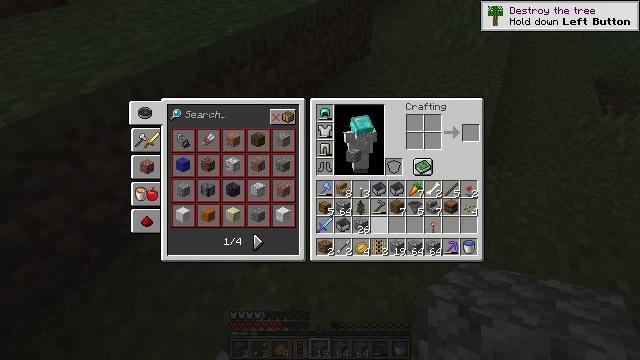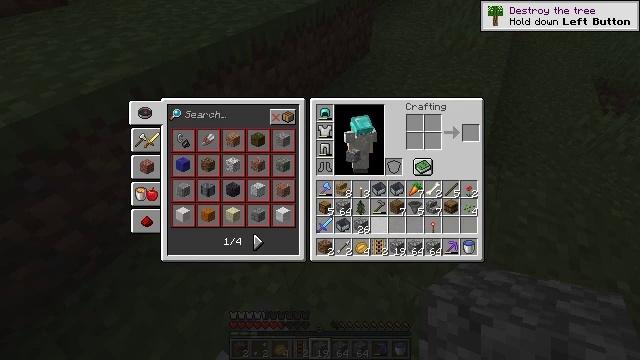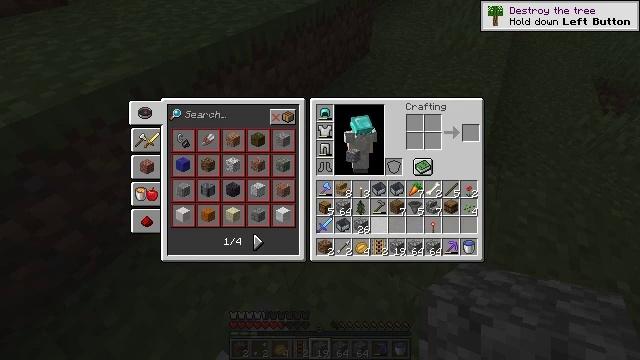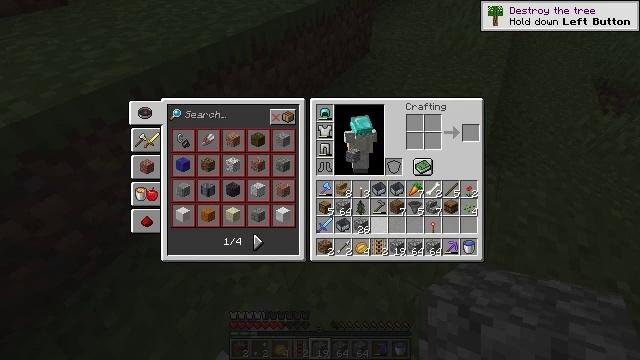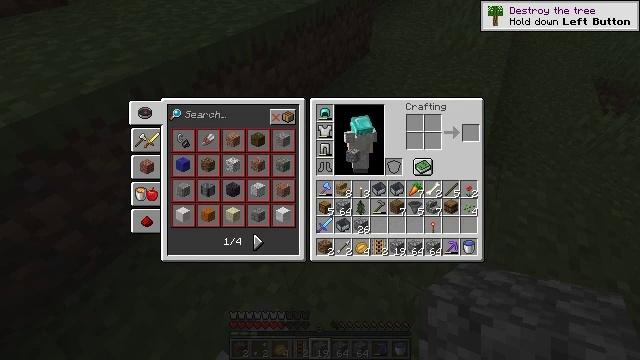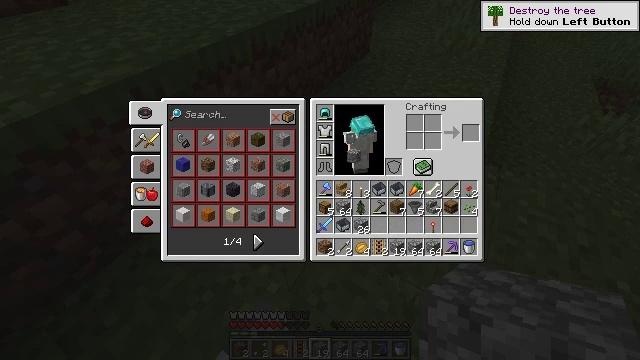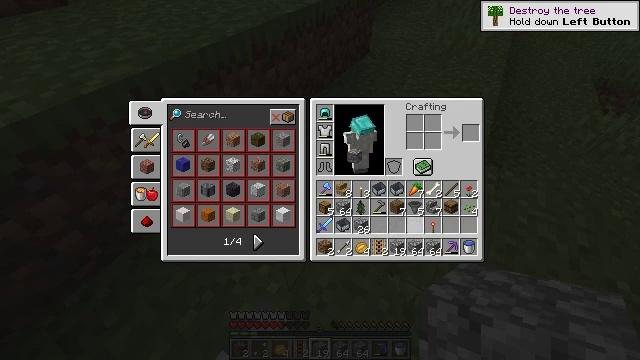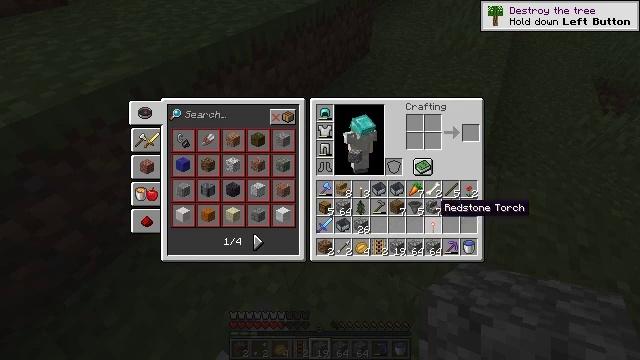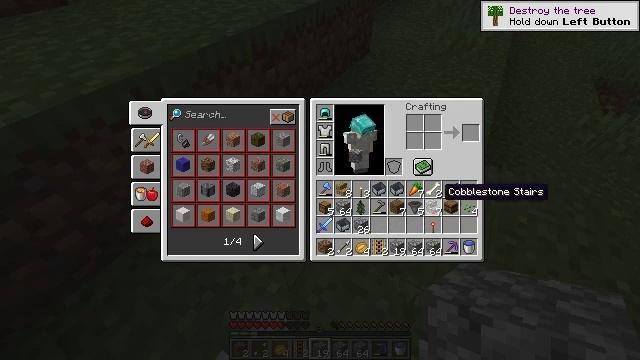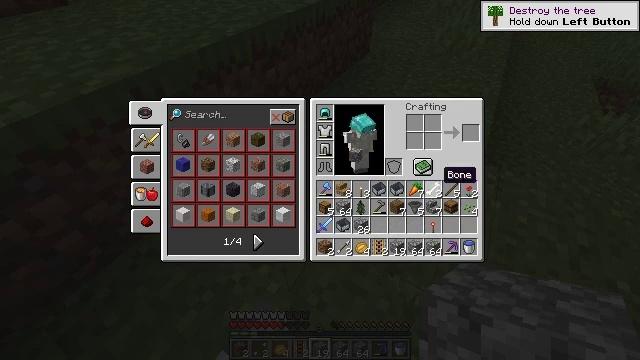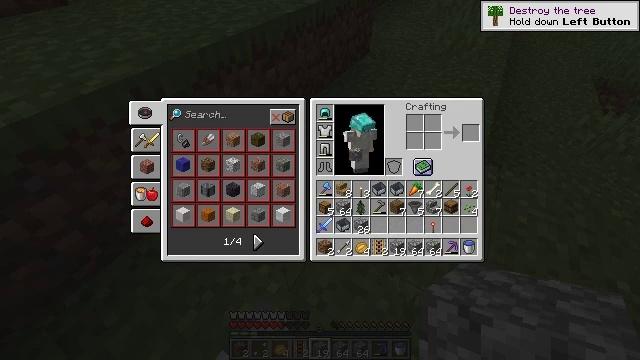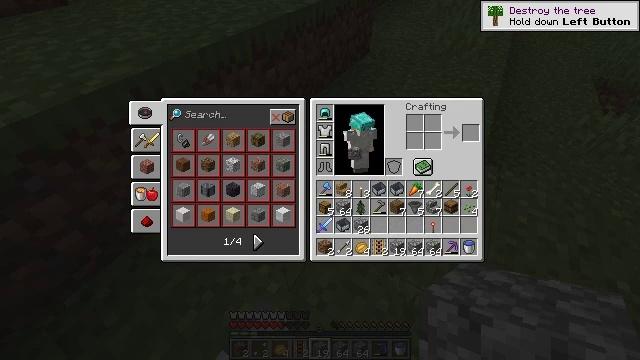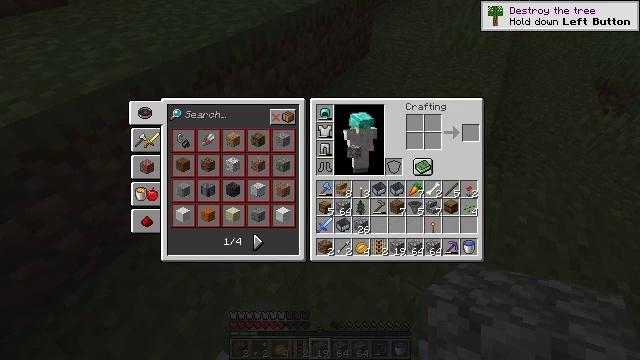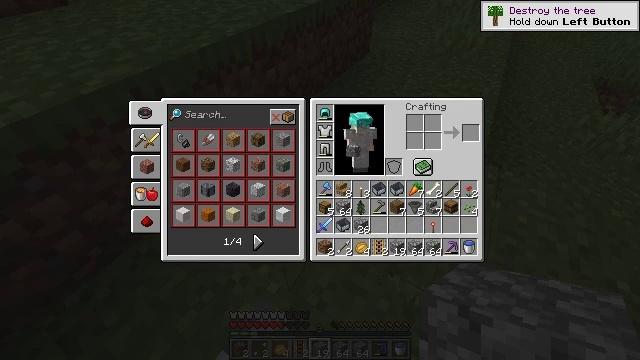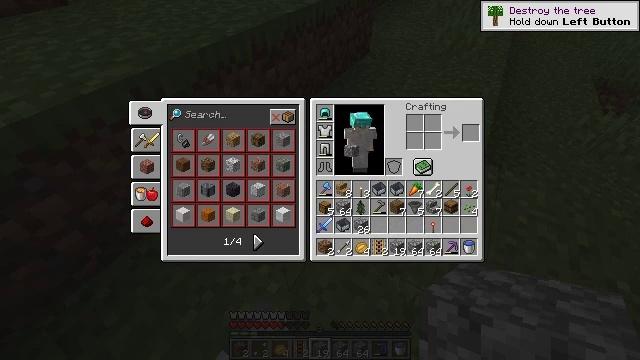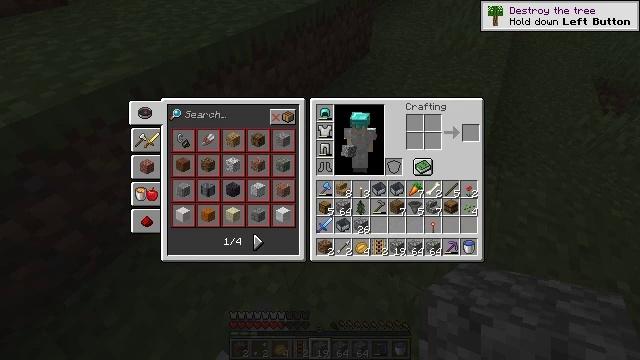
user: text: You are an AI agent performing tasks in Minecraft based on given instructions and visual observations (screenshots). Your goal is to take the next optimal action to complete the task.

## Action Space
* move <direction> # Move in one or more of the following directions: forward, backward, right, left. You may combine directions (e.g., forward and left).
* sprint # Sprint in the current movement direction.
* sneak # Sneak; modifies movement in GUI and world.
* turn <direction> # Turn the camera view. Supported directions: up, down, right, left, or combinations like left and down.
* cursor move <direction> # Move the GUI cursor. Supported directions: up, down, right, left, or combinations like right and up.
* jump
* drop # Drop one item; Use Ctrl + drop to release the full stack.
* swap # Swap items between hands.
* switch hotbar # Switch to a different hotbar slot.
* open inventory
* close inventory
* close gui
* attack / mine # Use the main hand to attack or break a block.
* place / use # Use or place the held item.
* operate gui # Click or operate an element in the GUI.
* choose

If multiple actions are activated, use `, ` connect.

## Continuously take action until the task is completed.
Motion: motion action
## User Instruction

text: Mine the redstone wall torch on the wall.
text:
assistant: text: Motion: sneak
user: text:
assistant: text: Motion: sneak
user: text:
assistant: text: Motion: sneak
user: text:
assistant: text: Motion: sneak, turn right
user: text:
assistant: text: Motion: sneak, turn right
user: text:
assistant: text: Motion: sneak, turn right
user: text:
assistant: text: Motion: sneak, turn right and up
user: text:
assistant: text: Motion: sneak, turn up
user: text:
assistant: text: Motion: sneak, turn up
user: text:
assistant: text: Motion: sneak, turn left and up
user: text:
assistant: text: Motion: sneak, turn left and up
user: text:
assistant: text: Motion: sneak, turn left
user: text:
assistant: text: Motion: sneak, turn left
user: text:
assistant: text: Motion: sneak, turn left
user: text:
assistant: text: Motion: sneak, turn left and down
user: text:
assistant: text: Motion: sneak, turn left
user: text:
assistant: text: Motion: sneak
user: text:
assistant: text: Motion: sneak
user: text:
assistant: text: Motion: sneak
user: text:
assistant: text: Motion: sneak
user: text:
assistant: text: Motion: sneak
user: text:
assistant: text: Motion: sneak
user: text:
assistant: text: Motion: sneak
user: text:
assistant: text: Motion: sneak
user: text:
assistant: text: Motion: sneak
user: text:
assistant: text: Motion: sneak
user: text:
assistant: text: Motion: sneak
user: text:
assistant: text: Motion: sneak
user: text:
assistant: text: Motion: sneak
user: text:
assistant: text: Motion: sneak